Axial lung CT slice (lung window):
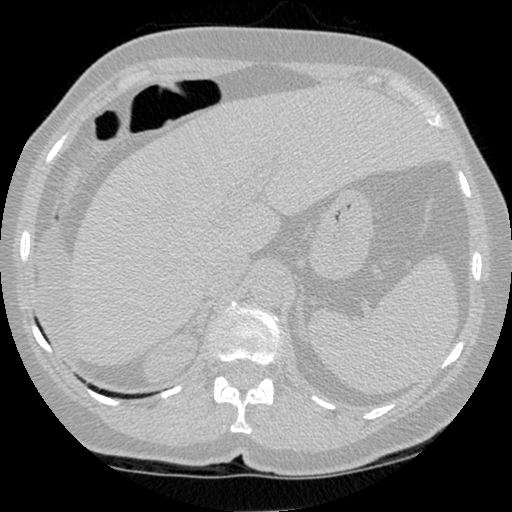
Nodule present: no